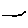
Label: line